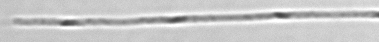
Label: Leptocylindrus